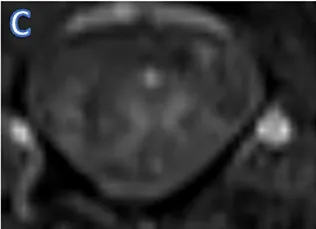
MR Imaging of case 2 (female, 63 yrs).
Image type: radiology (mri)